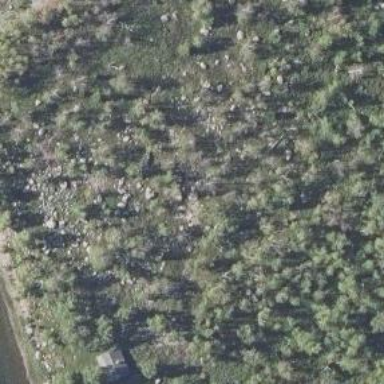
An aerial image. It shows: Landscape of bare rock.